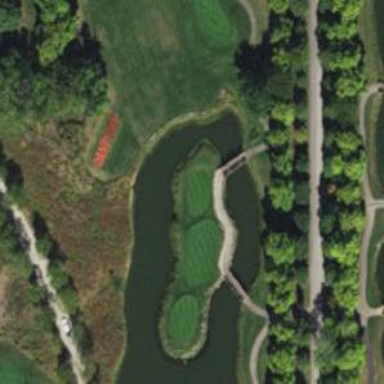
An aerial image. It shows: Service road that includes bridge over golf cart path.